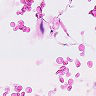
Metastatic tissue present: no